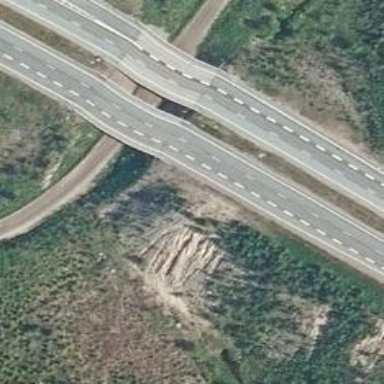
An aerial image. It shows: Asphalt bridge over motorway.